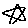
Label: star